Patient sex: M
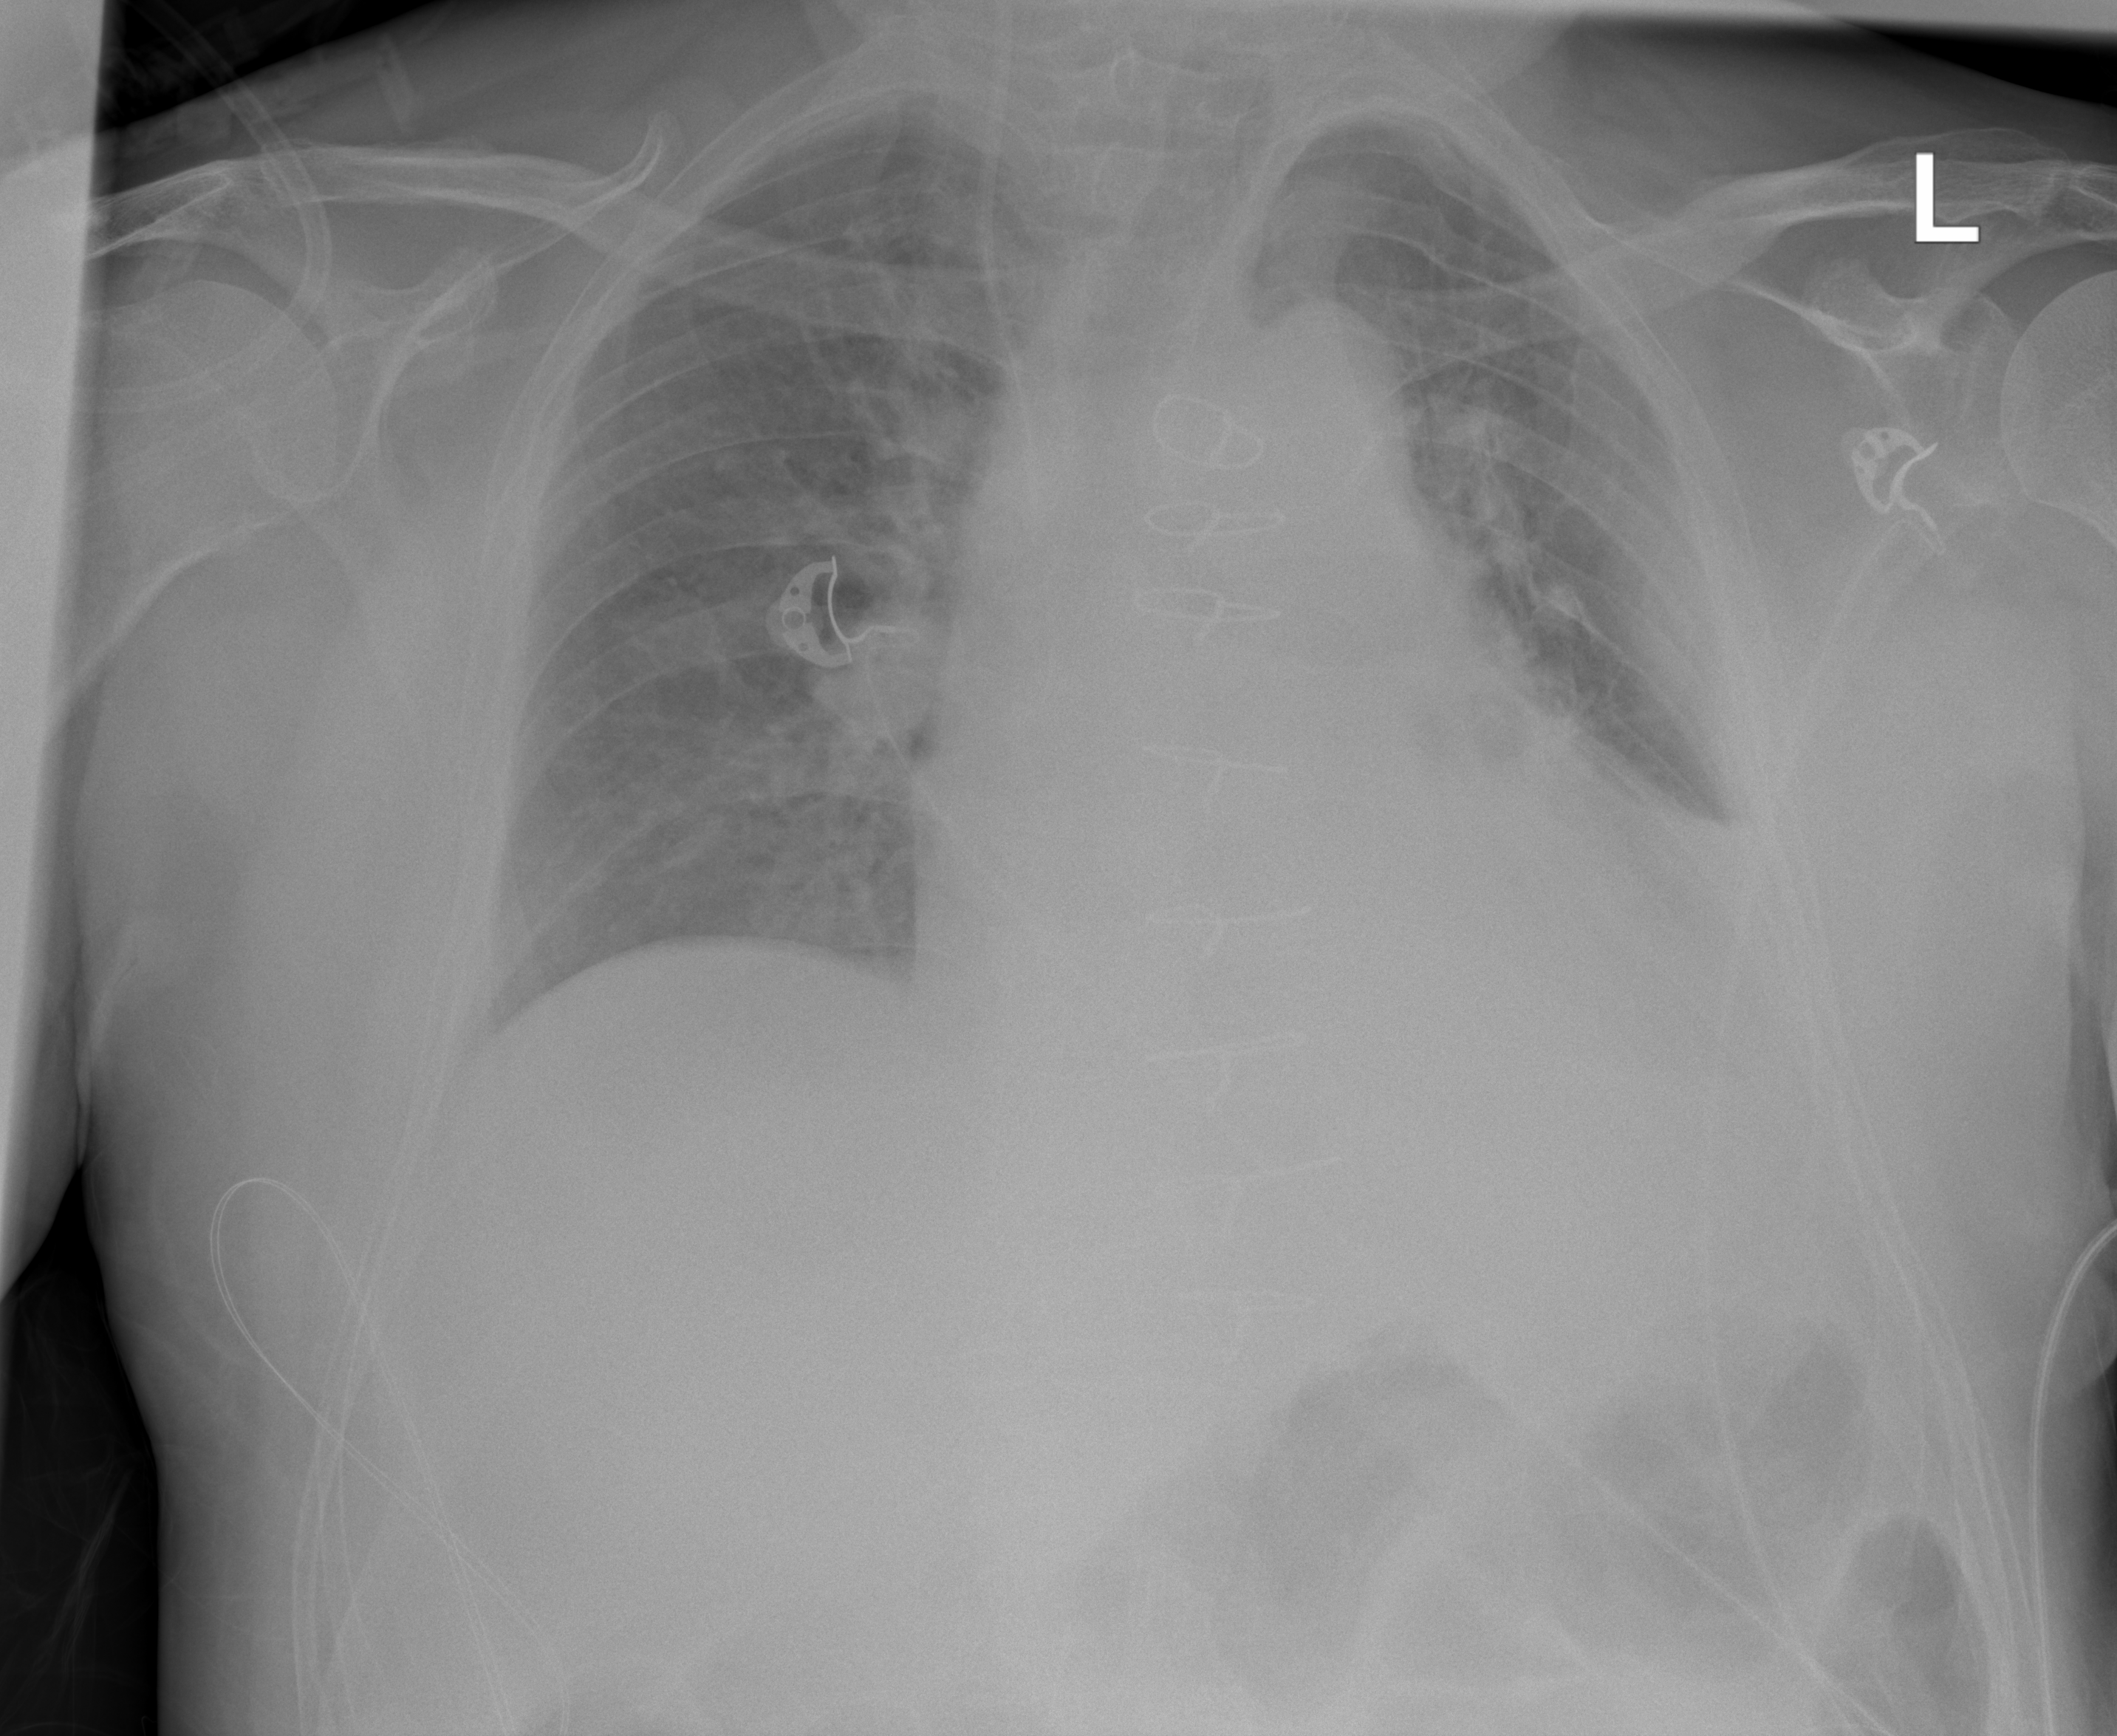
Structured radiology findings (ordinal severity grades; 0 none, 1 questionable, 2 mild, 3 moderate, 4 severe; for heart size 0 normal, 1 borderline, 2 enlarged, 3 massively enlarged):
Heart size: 3
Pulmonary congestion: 2
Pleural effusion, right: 0
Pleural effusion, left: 2
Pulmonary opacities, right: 2
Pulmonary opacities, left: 2
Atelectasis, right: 0
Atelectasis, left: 2